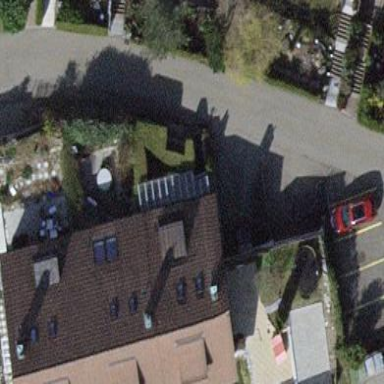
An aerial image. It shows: Terrace building with gabled roof.